Question: Yesterday I made a set of codes that could help me solve a specific equation, and it was working, but suddenly it's stopped working, and I got the multiply error like: "invalid syntax" and "name (...) can be undefined". Can someone help me to find out whats wrong? Btw, the text in the codes are written in Norweigaen.
Code:
'''
from sympy import symbols, Eq, solve
x, y, z = symbols('x, y, z')
DK = float(input("Skriv inn dagens aksjekurs: "))
HK = float(input("Skriv inn hoy forventer kurs: "))
LK = float(input("Skriv inn lav forventet kurs: "))
Rente = float(input("Skriv inn dagesn renteniva: "))
AK = float(input("Skriv inn onsket antall aksjer: "))
k1 = Eq(x + z - (DK*y)
k2 = Eq(y * HK - (z * (1 + (Rente / 100))) - max((HK - DK), 0))
k3 = Eq(y * LK - (z * (1 + (Rente / 100))) - max((LK - DK), 0))
sol = solve((k1, k2, k3), (x, y, z))
var1 = (sol[x] * AK)
var2 = (sol[y] * AK)
var3 = (sol[z] * AK)
var4 = round(float(var1), 2)
var5 = round(float(var2), 2)
var6 = round(float(var3), 2)
print("Du vil fa et gebyr pa " + str(var4) + " kr")
print("Banken ma kjope " + str(var5) + " aksjer")
print("Banken ma lane " + str(var6) + " kr for a finansiere kjopet av
aksjer")
'''
Under is a picture of the code.

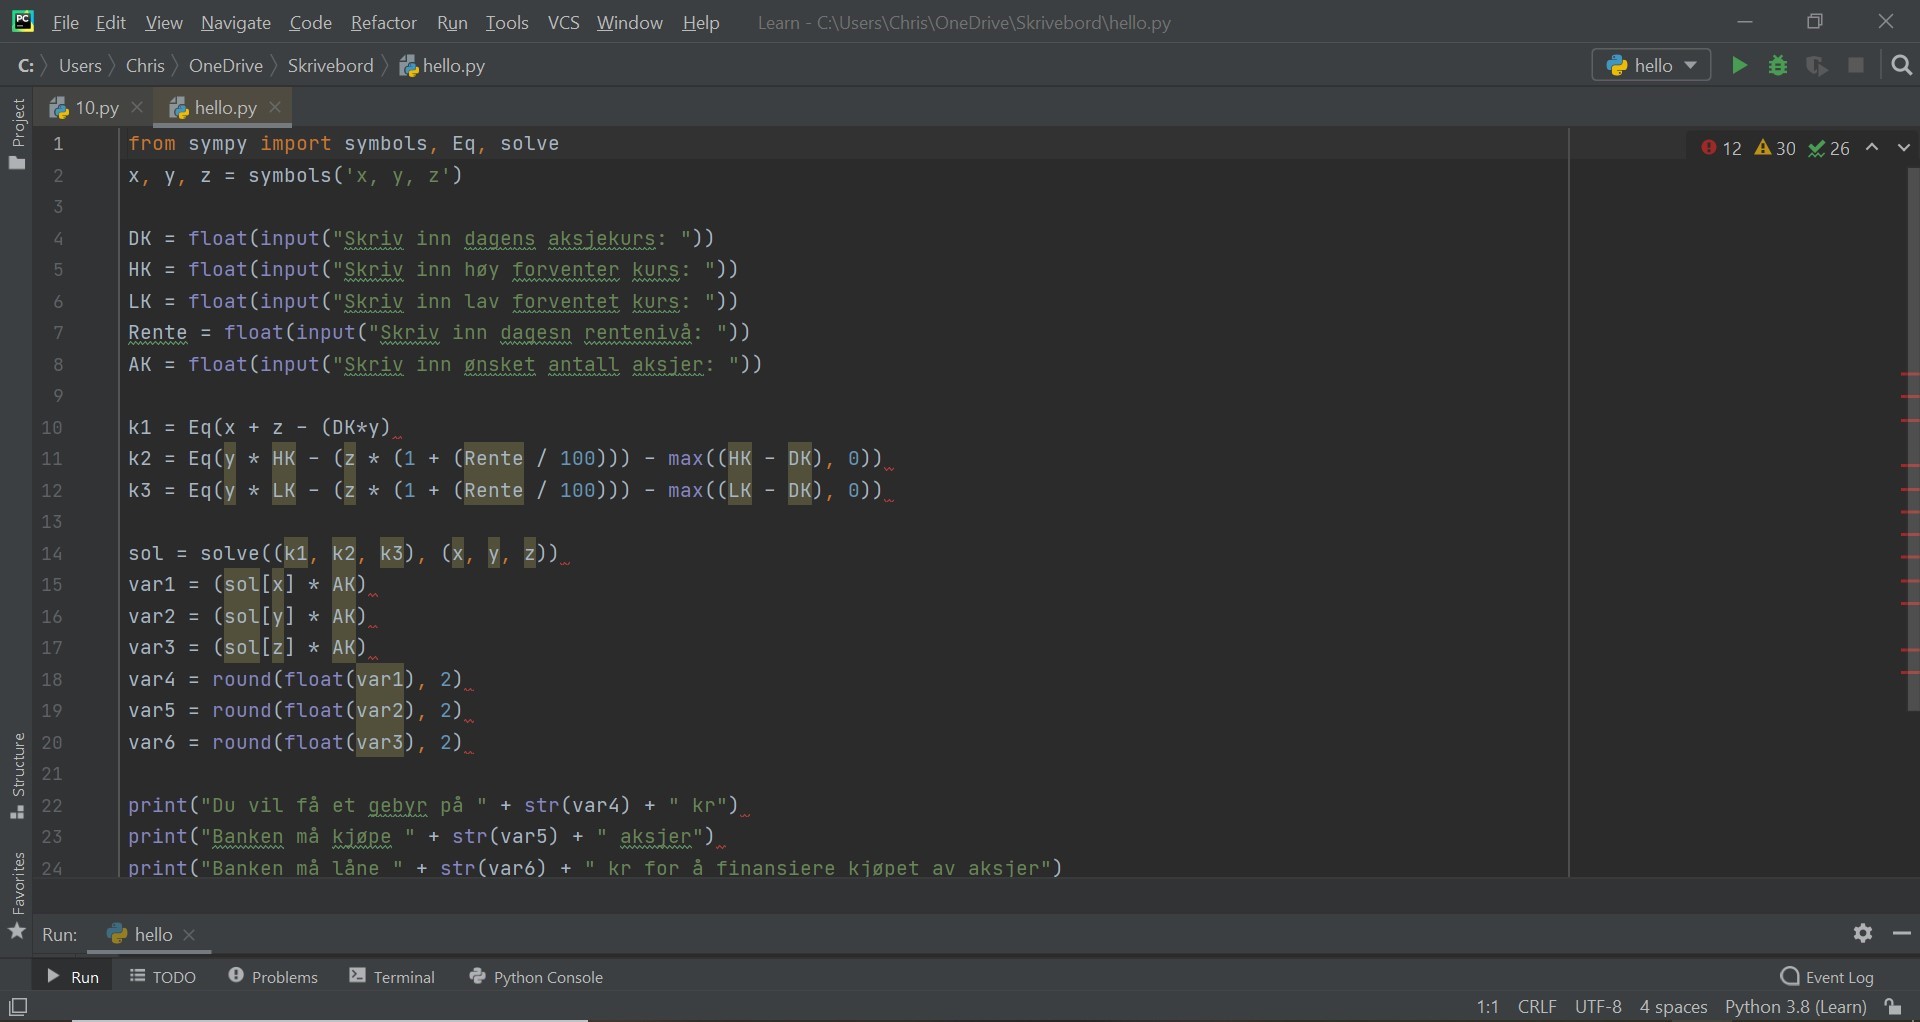
Answer: You're missing a closing parenthesis on line 10. Your IDE was even telling you so by displaying squiggly red lines underneath.
<URL>